Interaction volume radius: 10 \u00c5
Interaction volume height: 25 \u00c5
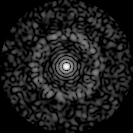
Disorder parameter: 0.8343